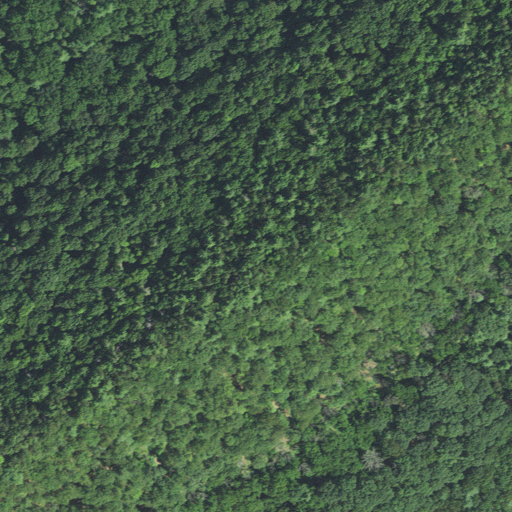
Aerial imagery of ridge(s) in West Virginia named High Top Ridge containing deciduous forest and mixed forest